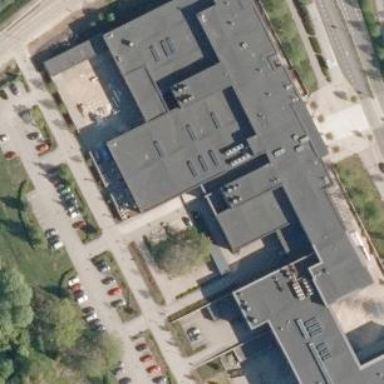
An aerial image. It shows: School building.